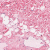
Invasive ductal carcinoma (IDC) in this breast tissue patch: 0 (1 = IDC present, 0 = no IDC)